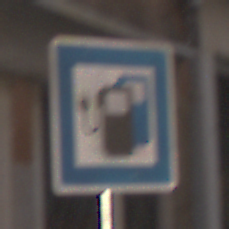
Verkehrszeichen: LadestationFuerElektrofahrzeuge
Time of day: Midday
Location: Outdoor (Urban)
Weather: Clear
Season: NotSpecified
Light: Natural